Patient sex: F
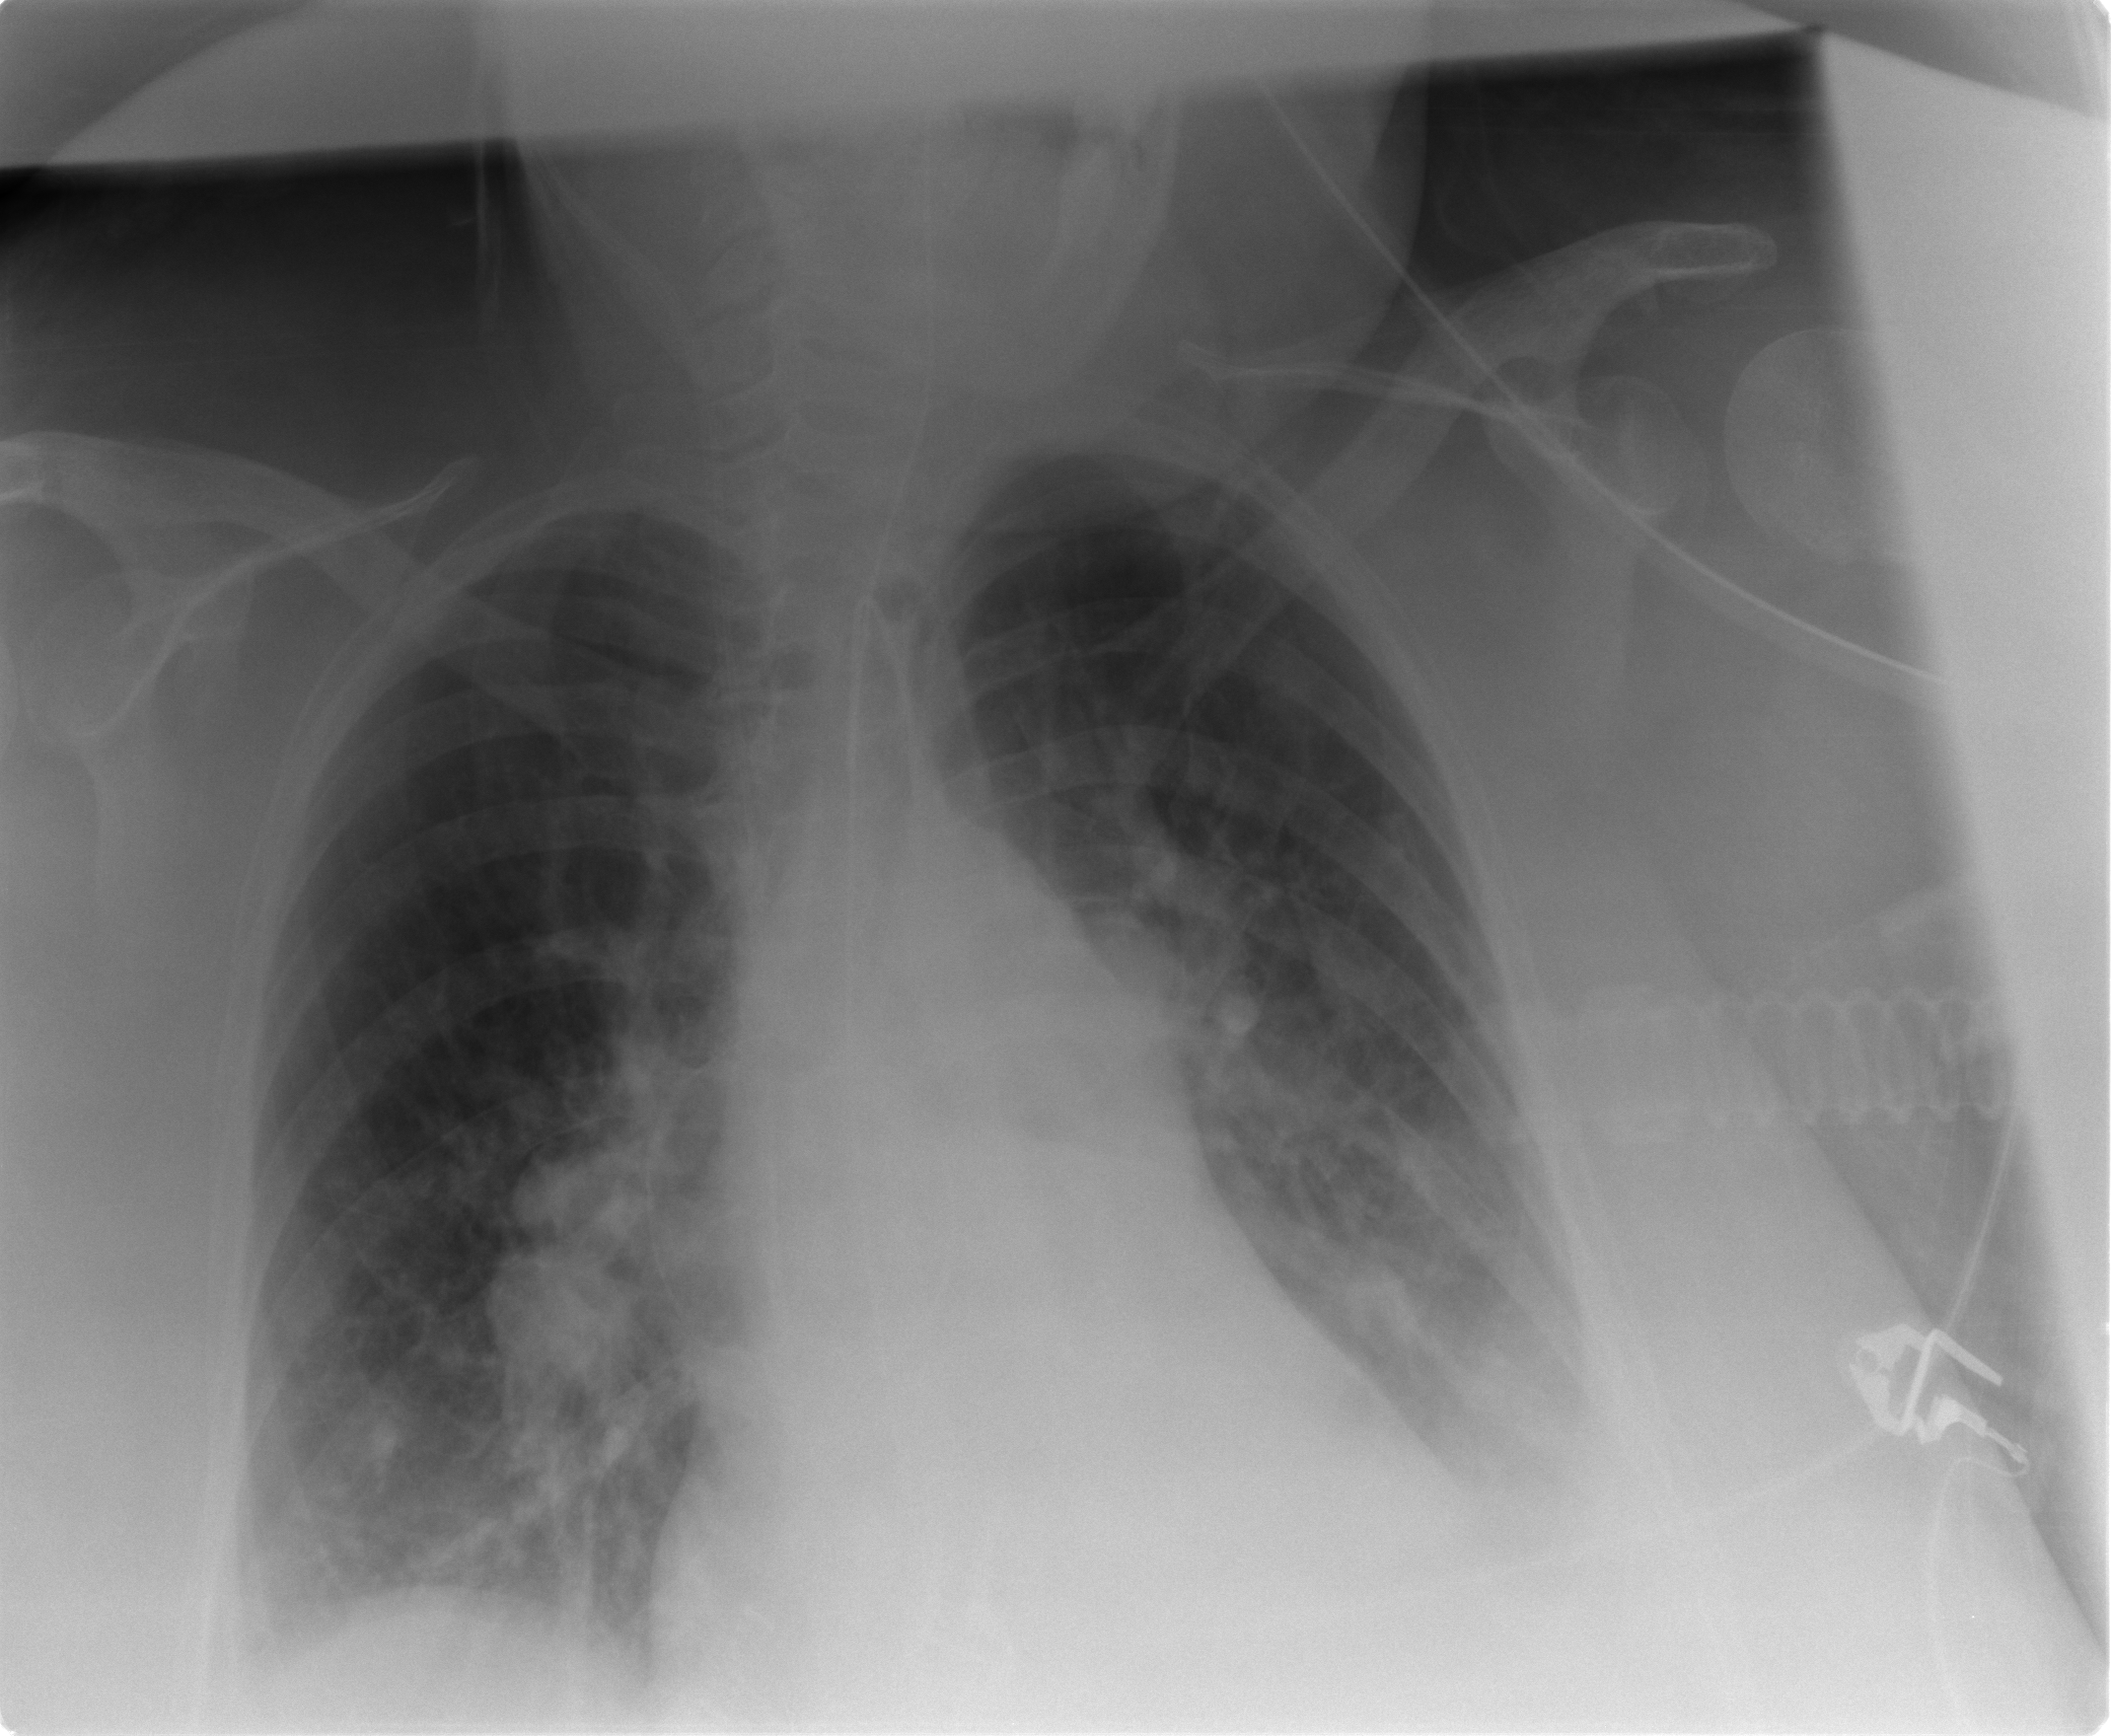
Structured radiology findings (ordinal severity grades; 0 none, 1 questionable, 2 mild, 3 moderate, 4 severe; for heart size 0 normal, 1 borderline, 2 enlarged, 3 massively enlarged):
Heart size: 2
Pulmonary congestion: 1
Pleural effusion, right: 1
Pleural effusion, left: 2
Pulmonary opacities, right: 1
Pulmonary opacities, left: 2
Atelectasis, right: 2
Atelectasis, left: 2